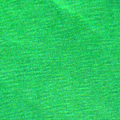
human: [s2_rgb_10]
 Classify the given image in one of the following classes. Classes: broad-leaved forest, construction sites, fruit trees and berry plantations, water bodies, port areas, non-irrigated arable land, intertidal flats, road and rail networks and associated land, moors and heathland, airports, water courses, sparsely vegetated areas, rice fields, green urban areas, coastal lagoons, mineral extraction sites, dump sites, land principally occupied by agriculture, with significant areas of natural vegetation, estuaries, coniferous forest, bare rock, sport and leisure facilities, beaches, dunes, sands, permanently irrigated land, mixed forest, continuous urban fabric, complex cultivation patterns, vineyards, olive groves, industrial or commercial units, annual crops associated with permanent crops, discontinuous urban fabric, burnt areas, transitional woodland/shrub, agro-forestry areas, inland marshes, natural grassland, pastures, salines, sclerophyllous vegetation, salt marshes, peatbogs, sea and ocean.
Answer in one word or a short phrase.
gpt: sea and ocean